Field crop: tomato
Growth stage: 1
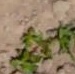
Species: portulaca